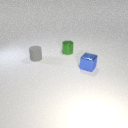
small blue metal cube in front of small green metal cylinder